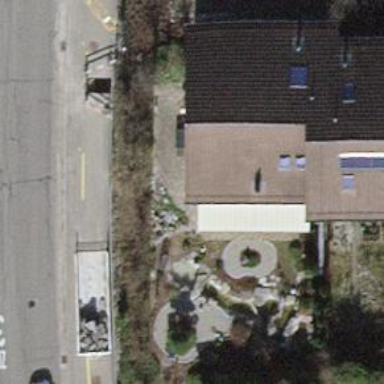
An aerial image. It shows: Building with tile roof.